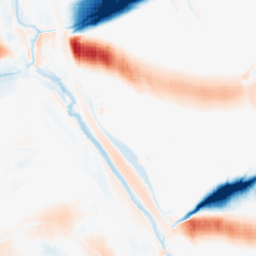
Category: morphological
Decomposition family: morphological_ellipse
Decomposition parameters: operation: average
width: 50
height: 10
Upsampling method: sinc_blackman
Upsampling parameters: scale: 2
kernel_size: 4
Upsampling scale: 2